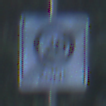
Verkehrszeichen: EndeZone20
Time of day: SunriseSunset
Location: Outdoor (RoadRail)
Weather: Clear
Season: NotSpecified
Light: Natural